Question: im using Prestashop 1.5 and i want the home slider to be 600px tall and 2000px wide... So I changed those dimensions in the back-office inside the modules configuration..
The size changed but images are no longer centered, they cover the whole slider but seem to be zoomed in a way so that I cant see the image correctly..
Should I change anything else? See picture attached!

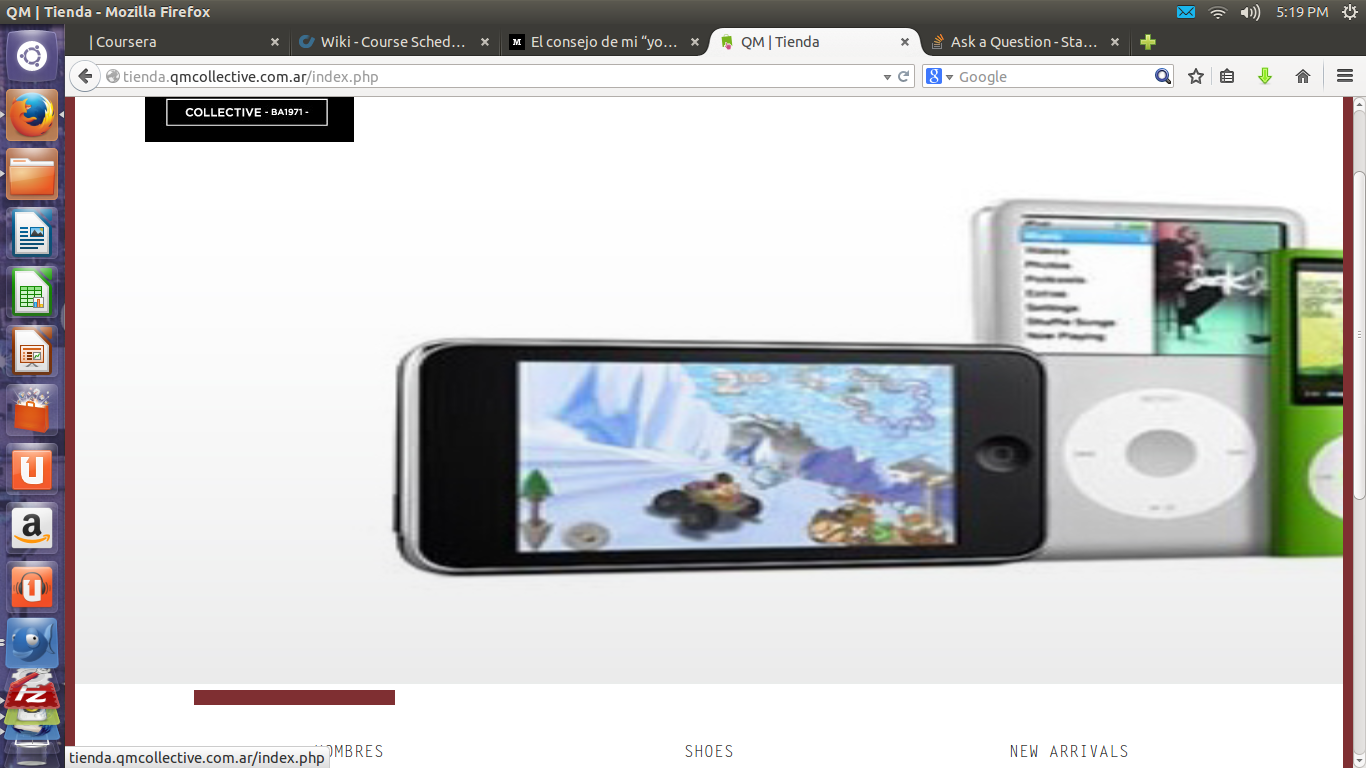
Answer: Delete your existing slides, then create them again, but with images that are wider than 2000px and higher than 600px.
After that, empty your PrestaShop cache.